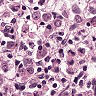
Metastatic tissue present: yes